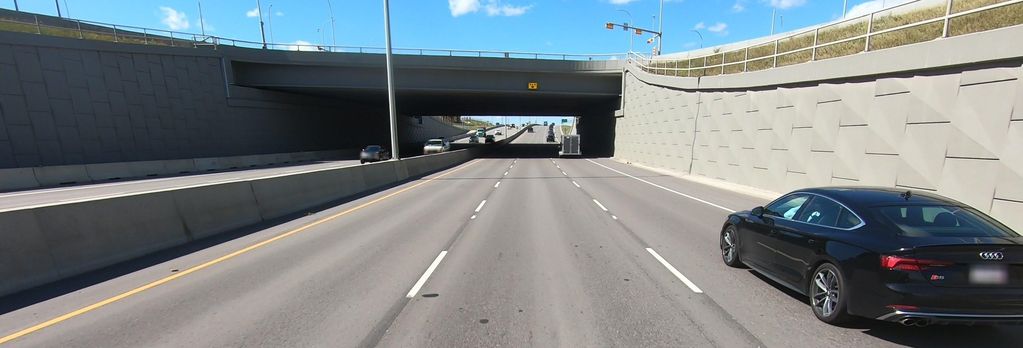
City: calgary